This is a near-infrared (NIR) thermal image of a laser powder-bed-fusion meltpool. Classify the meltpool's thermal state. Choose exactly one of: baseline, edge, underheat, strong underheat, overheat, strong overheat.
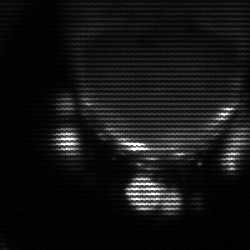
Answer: baseline